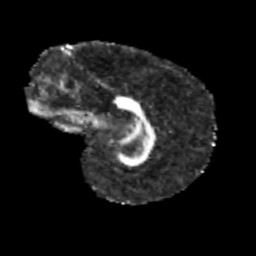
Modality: FA
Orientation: sagittal
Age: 12
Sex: male
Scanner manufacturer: siemens
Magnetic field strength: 3 T
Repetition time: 3.8 s
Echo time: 0.07 s